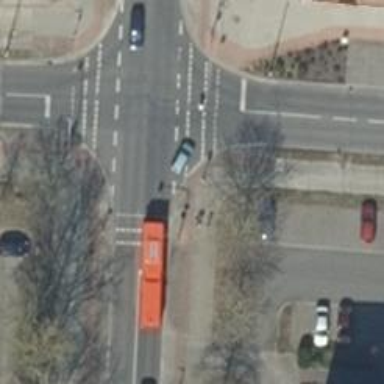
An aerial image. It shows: Road with traffic signals at crossing.